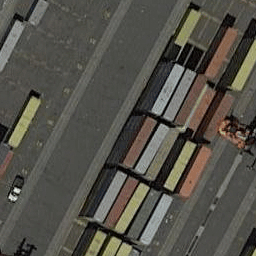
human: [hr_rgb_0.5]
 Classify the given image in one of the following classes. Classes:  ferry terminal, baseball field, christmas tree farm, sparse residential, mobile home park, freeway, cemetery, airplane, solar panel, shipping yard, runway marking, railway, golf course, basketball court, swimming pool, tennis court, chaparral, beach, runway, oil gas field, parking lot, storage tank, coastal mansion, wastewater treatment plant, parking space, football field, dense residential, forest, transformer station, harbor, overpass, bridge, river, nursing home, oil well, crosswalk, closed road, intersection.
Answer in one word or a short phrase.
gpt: shipping yard